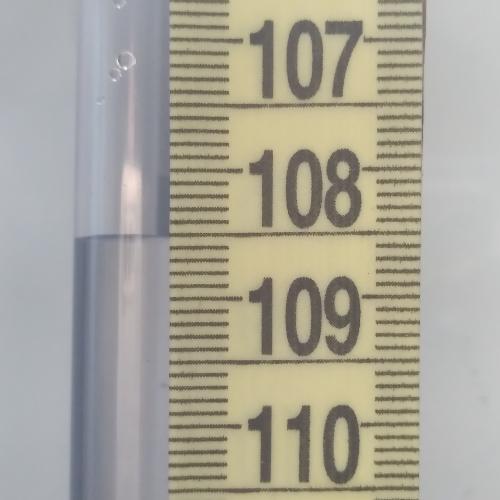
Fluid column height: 108.5 cm